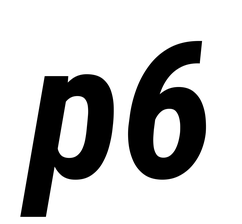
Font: Roboto-Italic_Condensed_Bold_Italic